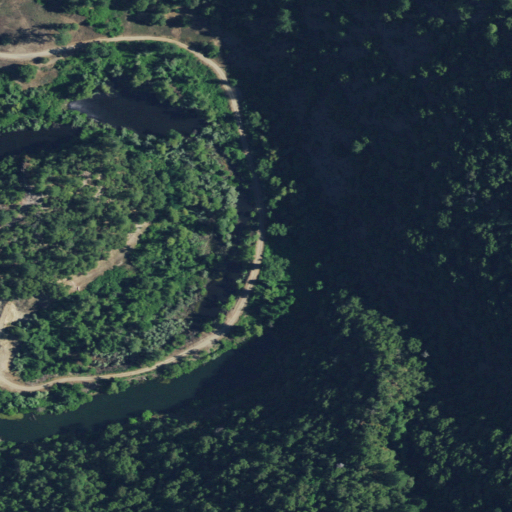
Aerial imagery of bar in California named Horseshoe Bar containing evergreen forest, shrub, and deciduous forest